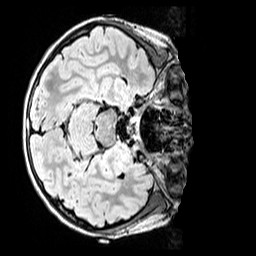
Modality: FLAIR
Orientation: axial
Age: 9
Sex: female
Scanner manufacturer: siemens
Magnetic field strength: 3 T
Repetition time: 5 s
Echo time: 0.388 s